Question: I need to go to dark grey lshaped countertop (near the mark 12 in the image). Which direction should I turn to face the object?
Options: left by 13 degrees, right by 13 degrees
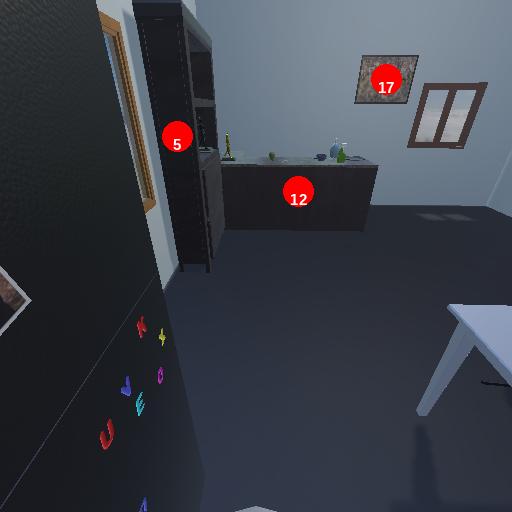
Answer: left by 13 degrees